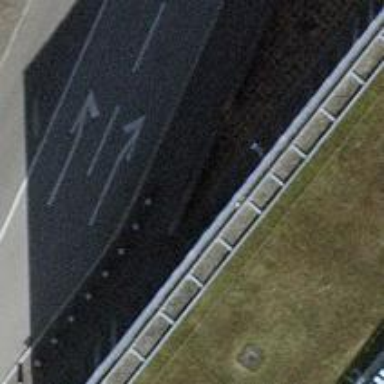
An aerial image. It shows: Bollard barrier.